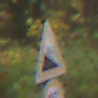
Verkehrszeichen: Gefaelle10
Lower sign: Geschwindigkeit90
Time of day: MorningAfternoon
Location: Outdoor (Nature)
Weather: Overcast
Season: Autumn
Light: Natural